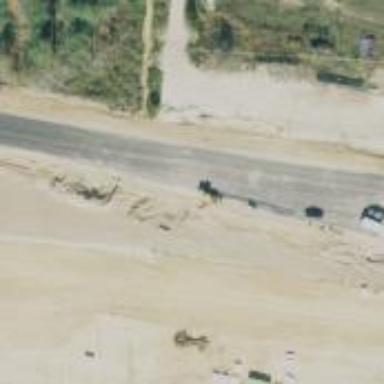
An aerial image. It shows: Secondary road with frontage road.